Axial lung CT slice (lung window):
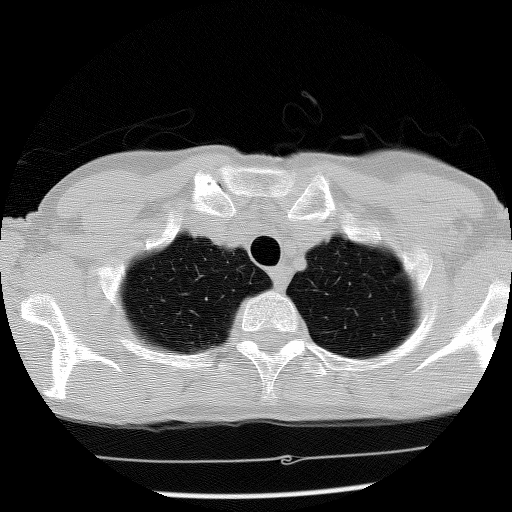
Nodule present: no